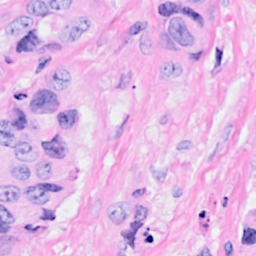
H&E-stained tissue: Breast